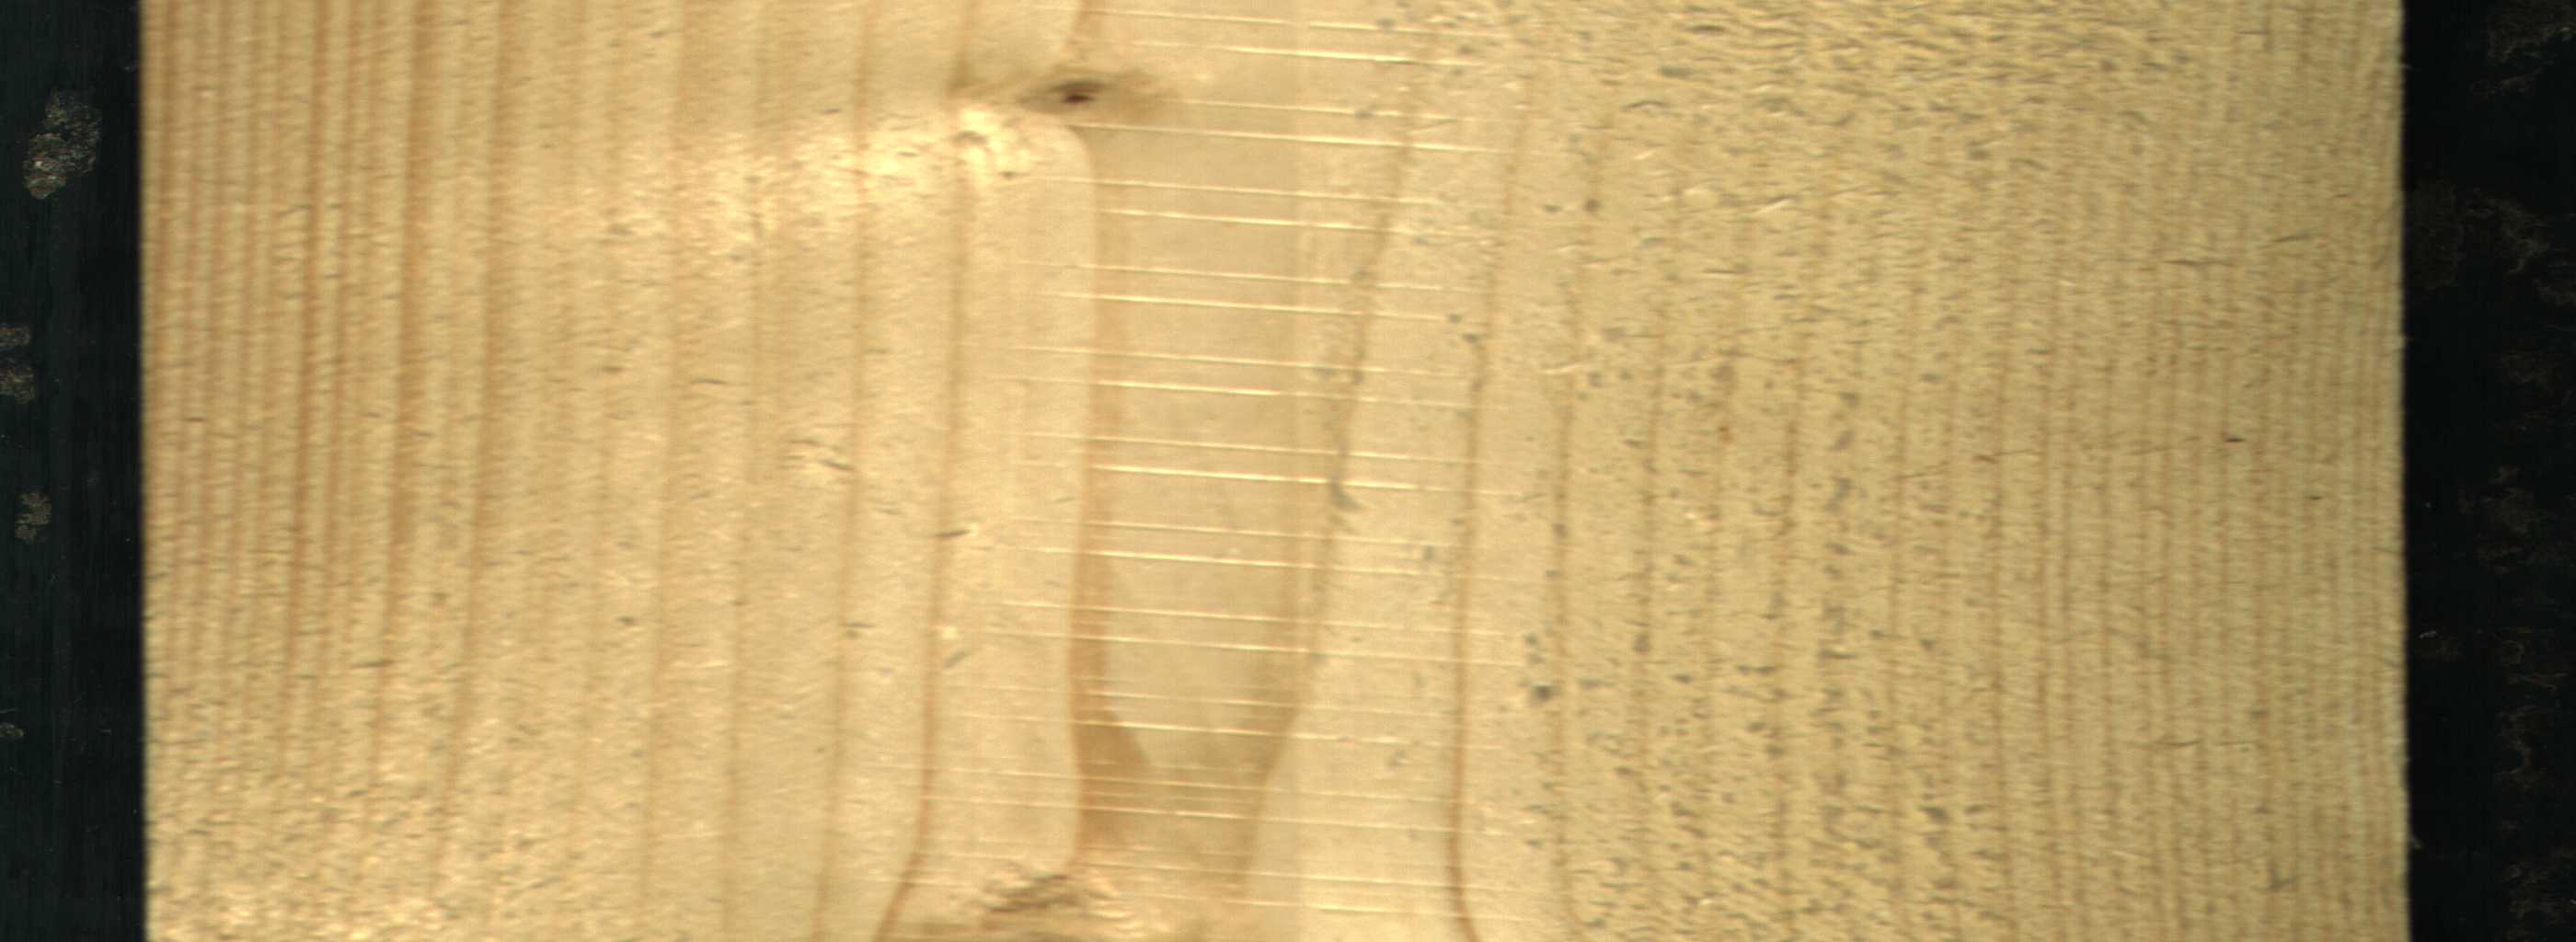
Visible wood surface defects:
Live_Knot